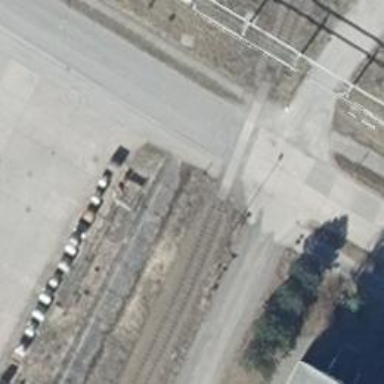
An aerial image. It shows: Level crossing along the railway.